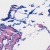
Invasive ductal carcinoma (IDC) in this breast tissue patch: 0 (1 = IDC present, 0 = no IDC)